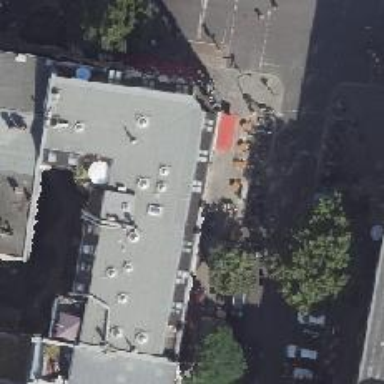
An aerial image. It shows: Bar.